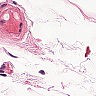
Metastatic tissue present: no